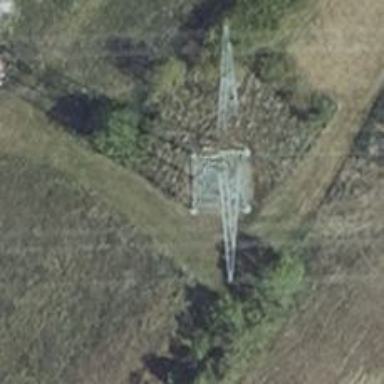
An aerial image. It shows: Power tower.